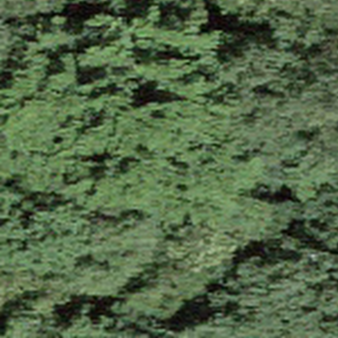
Label: other